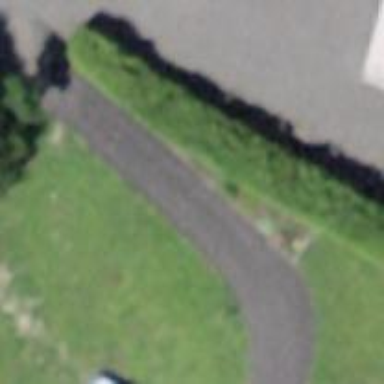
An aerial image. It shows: Driveway leading to service road.